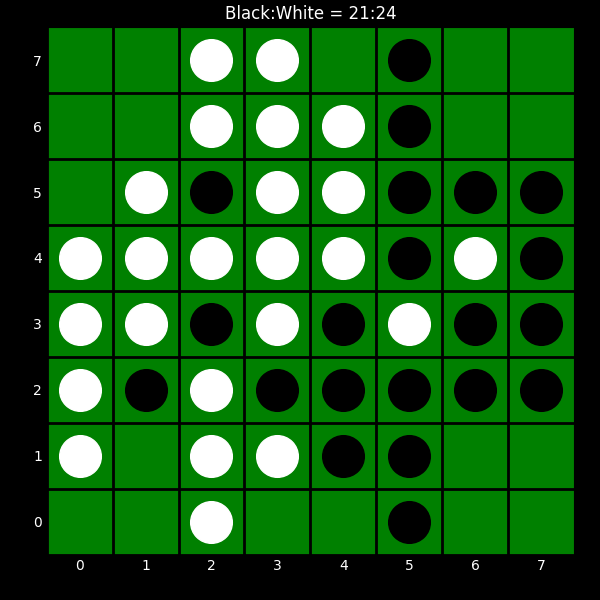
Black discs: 21
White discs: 24